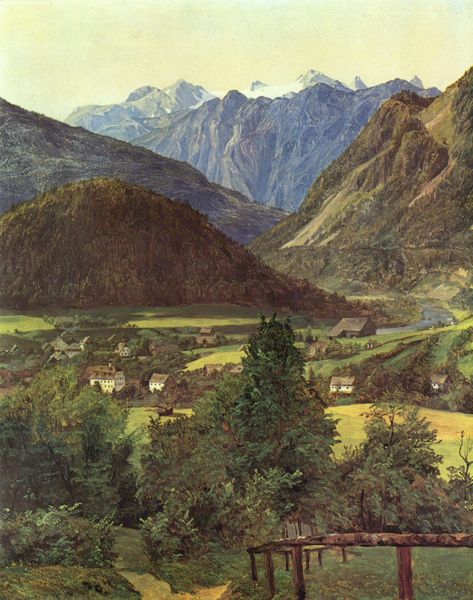
Titel: Der Dachstein vom Sophienplatze aus
Künstler: Ferdinand Georg Waldmüller
Standort: Wien
Institution: Österreichische Galerie im Belvedere
Schlagwörter: baum, berg, blau, gemälde, himmel, schatten, bäume, fluss, grün, landschaft, stadt, braun, grau, holz, licht, schwarz, weiss, dach, eis, gras, haus, schnee, weg, wiese, zaun, malerei, alt, öl, bach, feld, felder, häuser, hügel, natur, weide, busch, büsche, hütte, kirche, pfad, tal, wald, bauern, deutschland, sommer, italien, aplen, berge, gebirge, gletscher, dorf, dächer, herbst, holzzaun, tannen, france, geländer, frühling, bauer, panorama, scheune, weiden, bayrisch, alpen, tanne, sonnig, suisse, siedlung, tirol, arbre, nature, paysage, peinture, alpes, europa, montagne, dort, campagne, maisons, couleur, arbres, champetre, bergwald, kaff, rivière, landschaftsgemälde, perspective, watzmann, ouverture, degage, lamartine, large, waldtal, 19. jahrhundert, vallée, hochschnee, végétation, réaliste, sonnewonne, barrière, montgane, mont blanc, prairies, alemagne